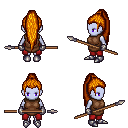
a pixel art fantasy rpg character, female body template, dark elf, purple skin, brown tunic, red pants, dark blonde extra-long topknot hairstyle, metal gloves, metal boots, spear, four views (front, back, left, right), 2x2 character sprite sheet, small pixel art, hard edges, no anti-aliasing